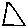
Label: triangle